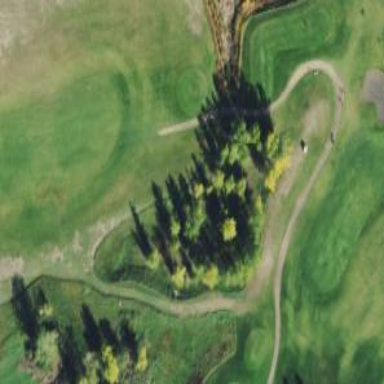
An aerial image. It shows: Scenic view of water hazard on golf course. The natural water feature adds beauty to the landscape.